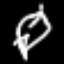
Label: leaf